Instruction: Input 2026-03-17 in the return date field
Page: home
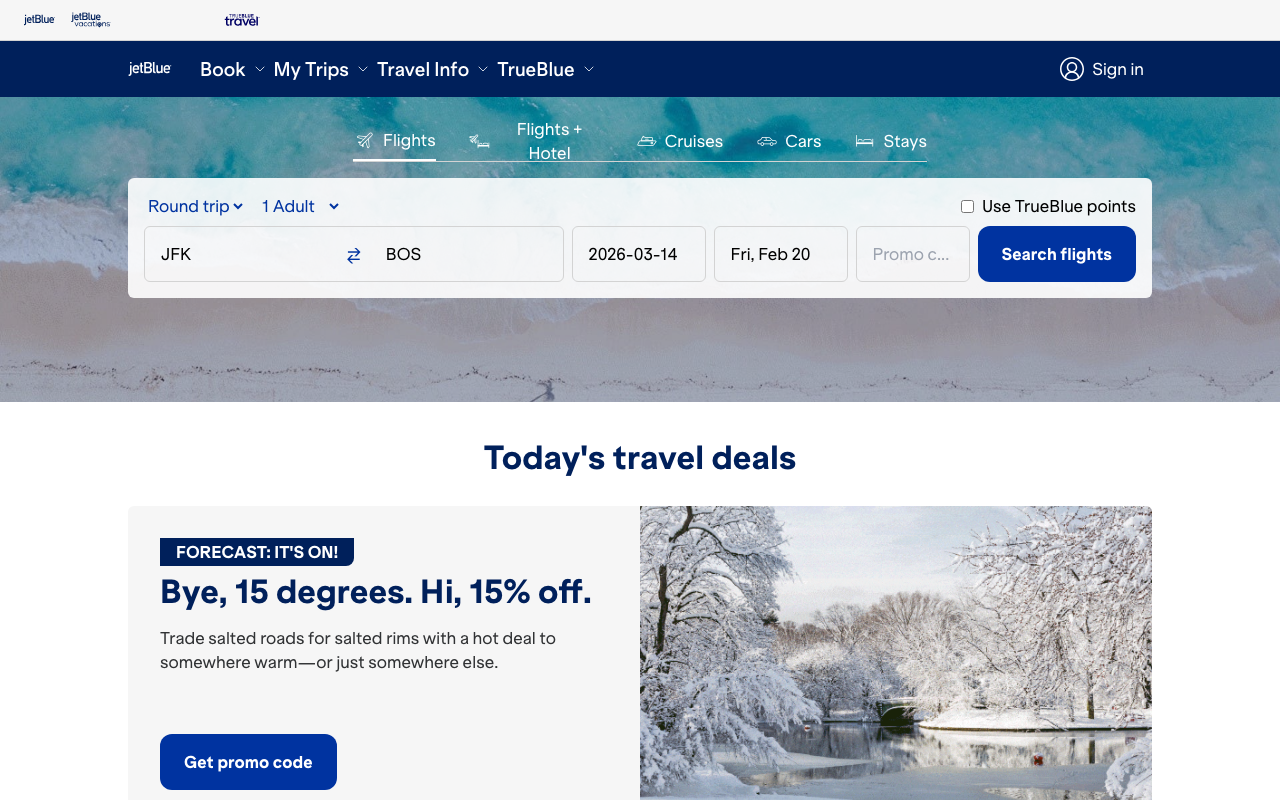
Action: type